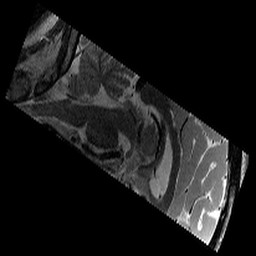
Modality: T2w
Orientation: sagittal
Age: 14
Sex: female
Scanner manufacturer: siemens
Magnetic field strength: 3 T
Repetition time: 9.23 s
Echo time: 0.067 s